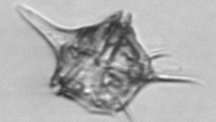
Label: Amylax